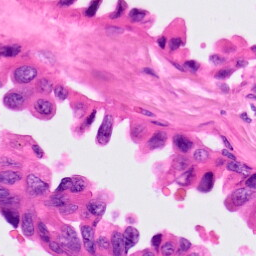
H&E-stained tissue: Lung